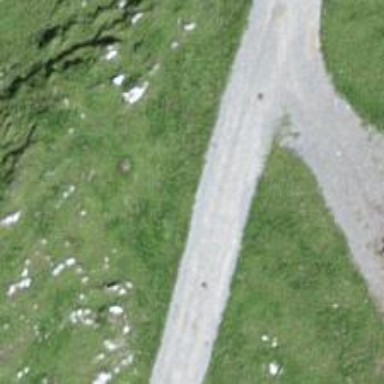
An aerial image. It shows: Gravel track of grade2 quality primarily used for hiking. It has classic grooming style.